Question: The logo on my friends website is working properly in all browsers yet when I open up my iPhone or iPad (actual devices) it's all wonky.
'''
<a href="http://www.averylawoffice.ca/averywordpress"><img class="averylogo" src="<?php bloginfo('template_directory') ?>/img/HEADER-AveryLawOffice-LOGO.png" alt="Avery Law Office"></a>
'''
It's not placed in any containing div. Just on it's own.
CSS
'''
.averylogo { position: absolute; width:360px; left: 50%; margin-left: -180px; z-index: 2; }
'''
I'm not quite sure why it works everywhere else but doesn't center on my iPad or iPhone properly.
This is what it's looking like, but only on the iOS.

What am I doing wrong?
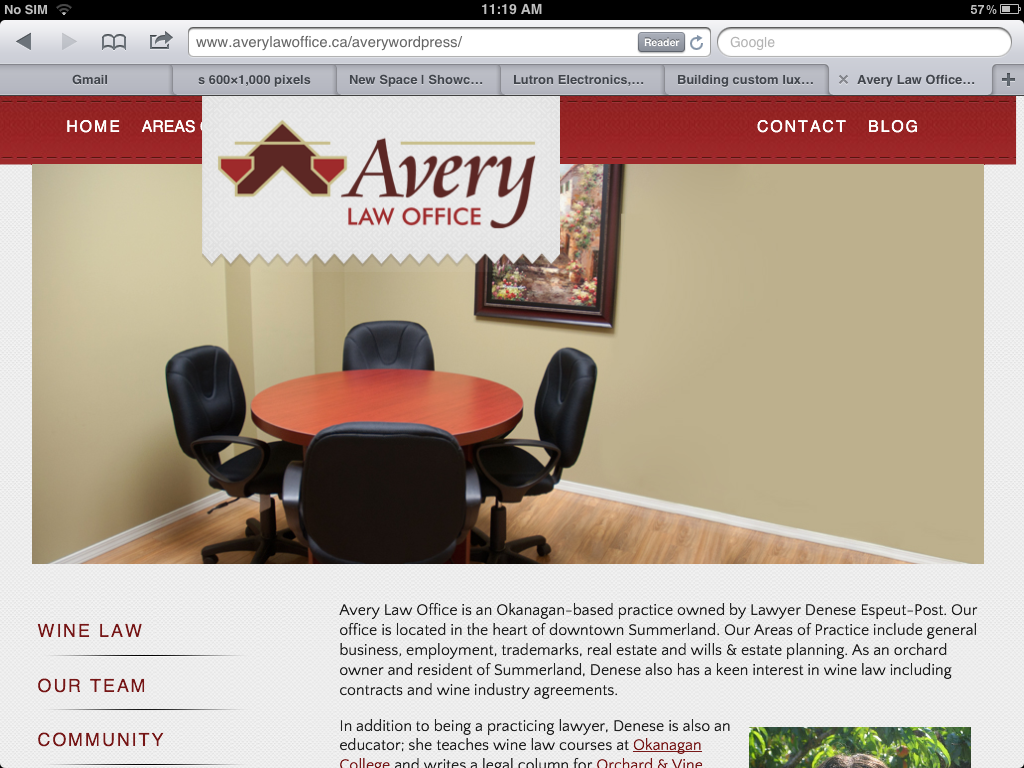
Answer: Give '#main-navigation' 'position:relative;' otherwise the logo is positioned relative to the body, which is resized on your smaller device.
Chris Coyier has an <URL>.